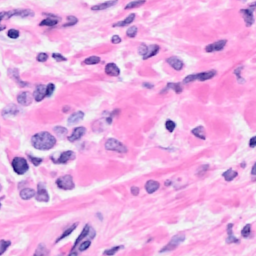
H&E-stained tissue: Breast